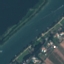
Land use / land cover class: River